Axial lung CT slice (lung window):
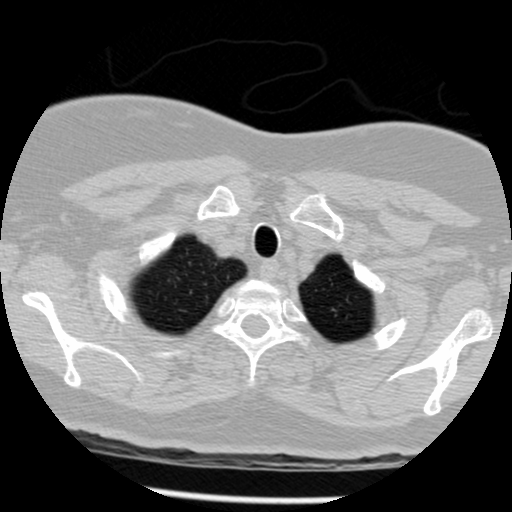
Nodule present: no